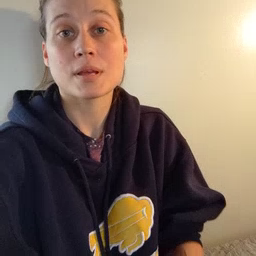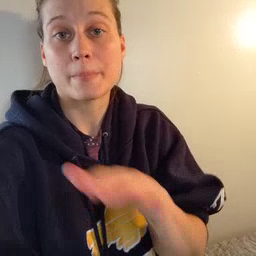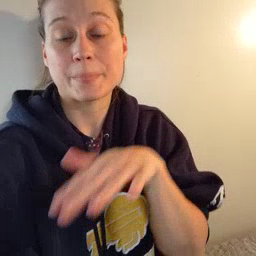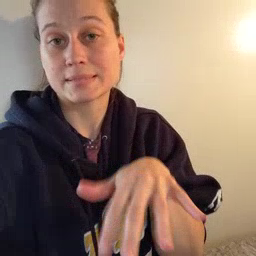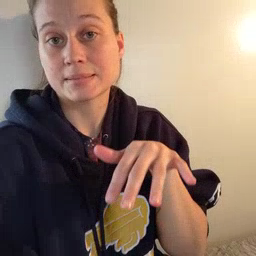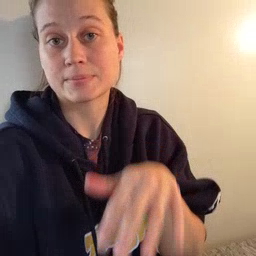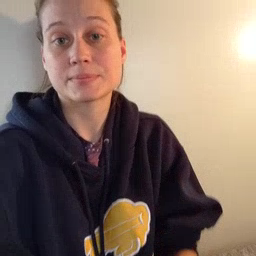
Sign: mitten